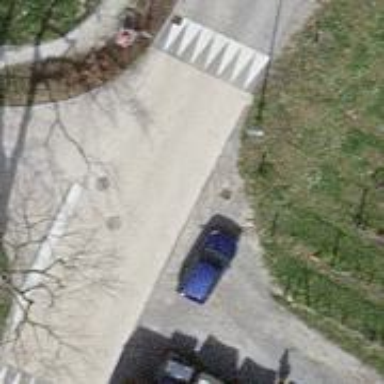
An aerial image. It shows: Tertiary road with asphalt surface and traffic calming table.